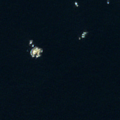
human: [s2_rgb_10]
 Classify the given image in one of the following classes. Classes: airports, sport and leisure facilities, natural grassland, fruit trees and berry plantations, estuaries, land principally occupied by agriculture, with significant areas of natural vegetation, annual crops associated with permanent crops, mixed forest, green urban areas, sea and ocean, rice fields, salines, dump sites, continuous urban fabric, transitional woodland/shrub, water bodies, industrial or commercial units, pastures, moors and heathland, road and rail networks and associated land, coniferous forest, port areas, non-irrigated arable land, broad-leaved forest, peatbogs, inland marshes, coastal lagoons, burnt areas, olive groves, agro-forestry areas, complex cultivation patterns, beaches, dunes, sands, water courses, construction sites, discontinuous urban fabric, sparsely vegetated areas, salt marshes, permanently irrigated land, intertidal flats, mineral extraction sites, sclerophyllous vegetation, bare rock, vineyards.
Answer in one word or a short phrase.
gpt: sea and ocean